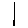
Label: line